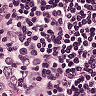
Metastatic tissue present: no